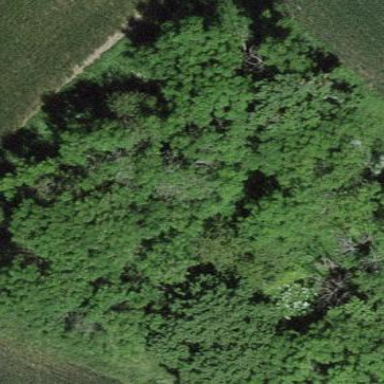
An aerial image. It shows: Forest area.